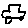
Label: car